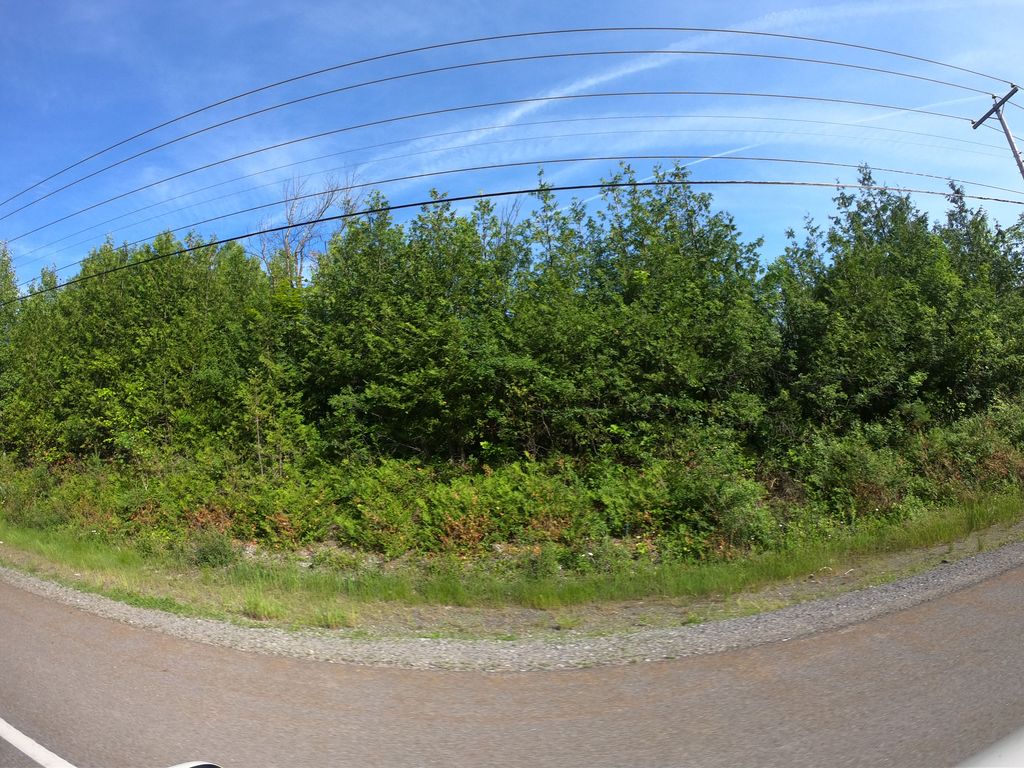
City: ottawa-gatineau